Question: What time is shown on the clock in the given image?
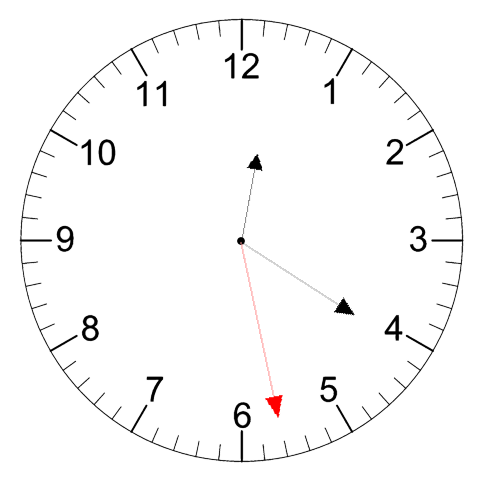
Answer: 12:20:28